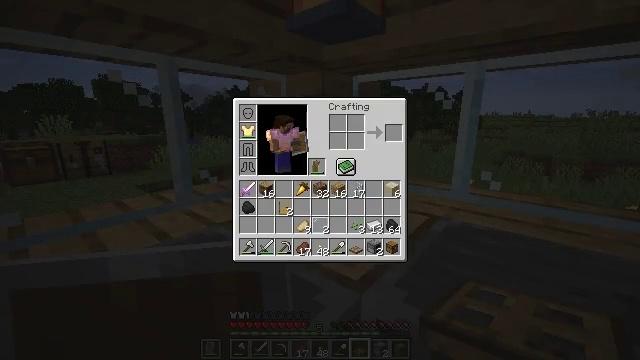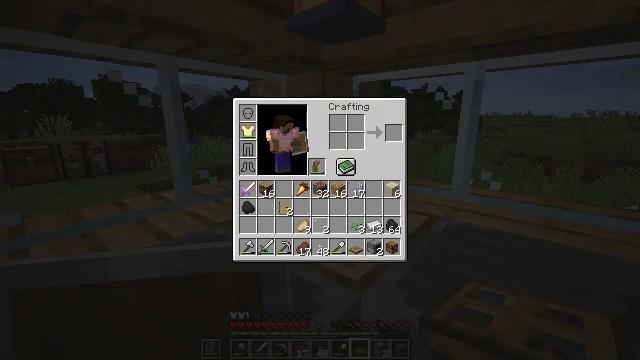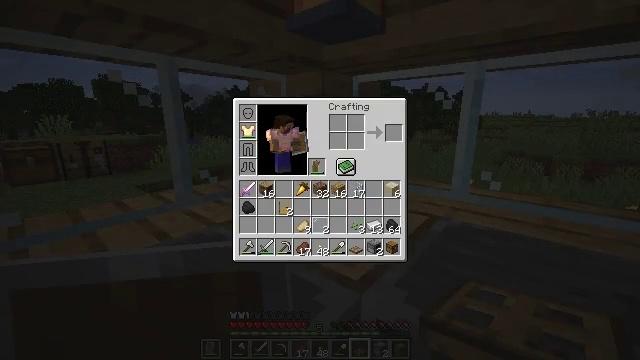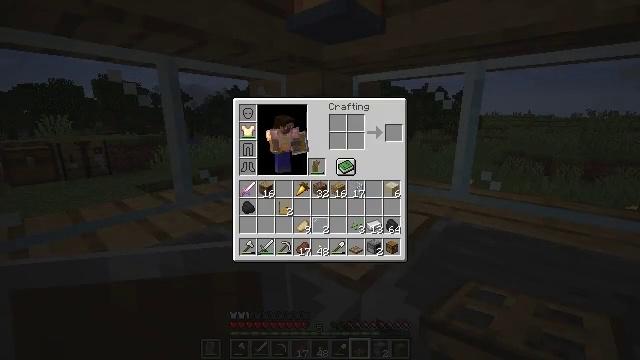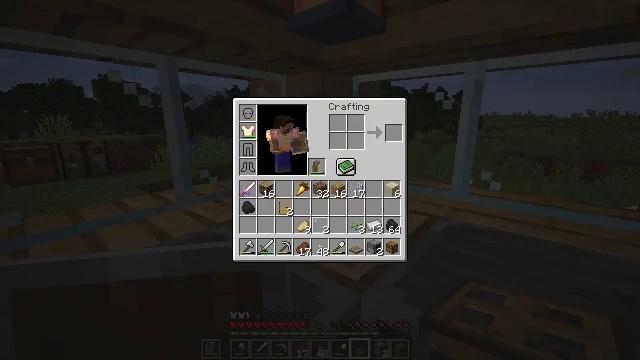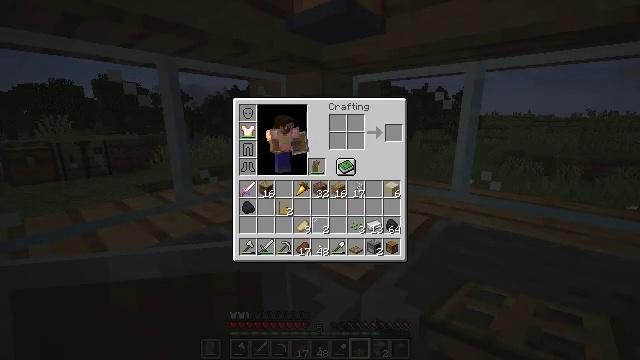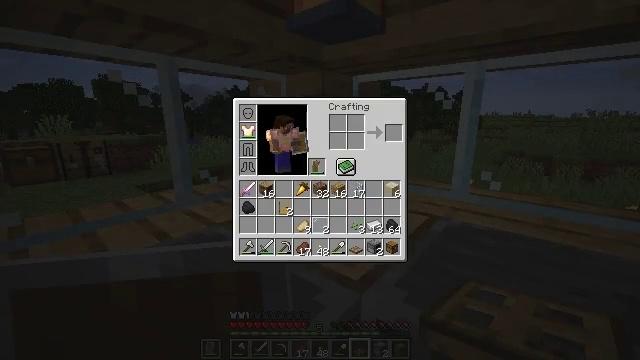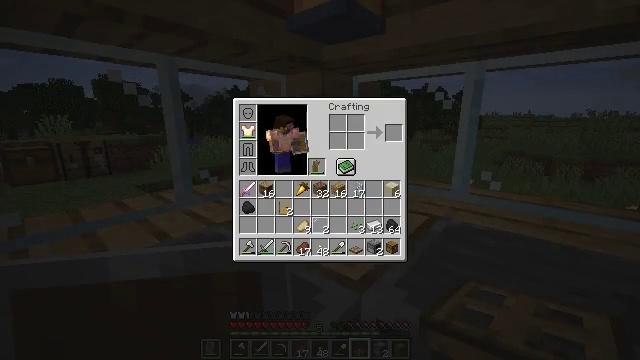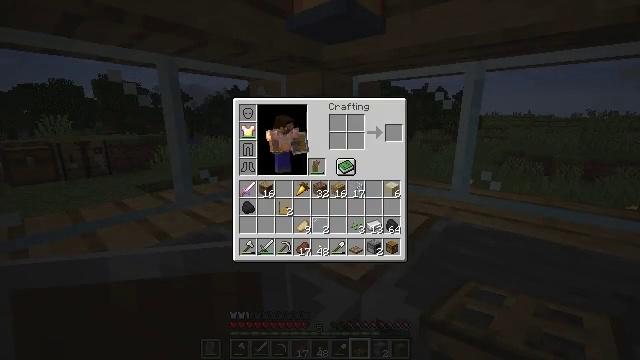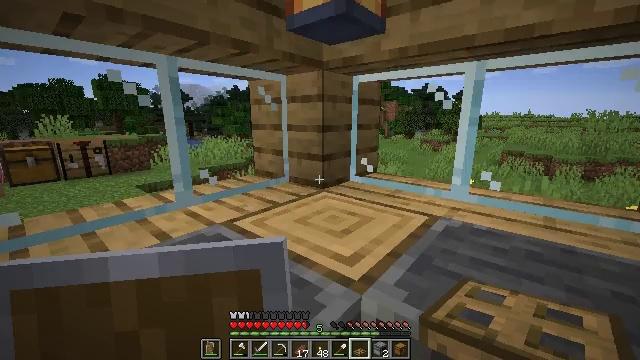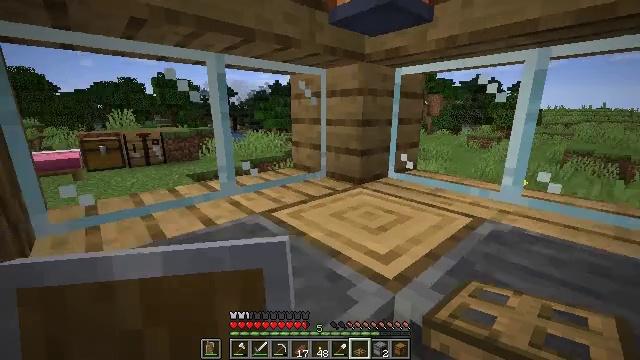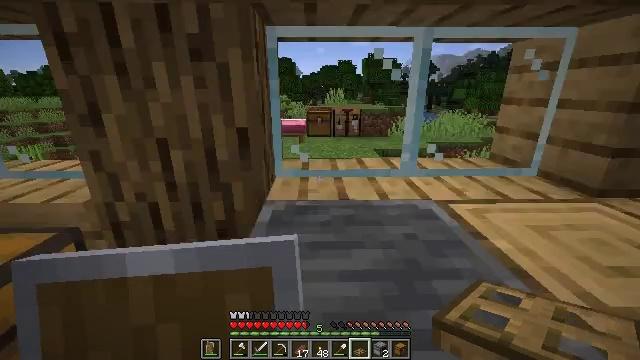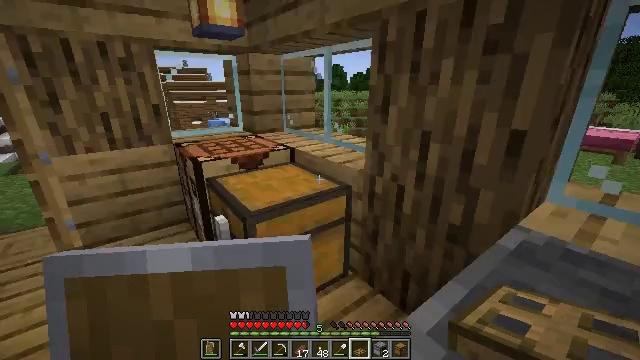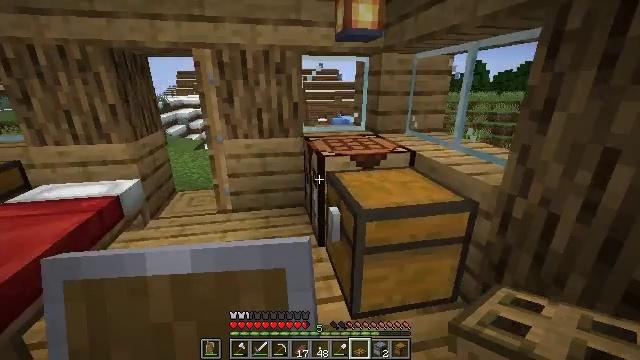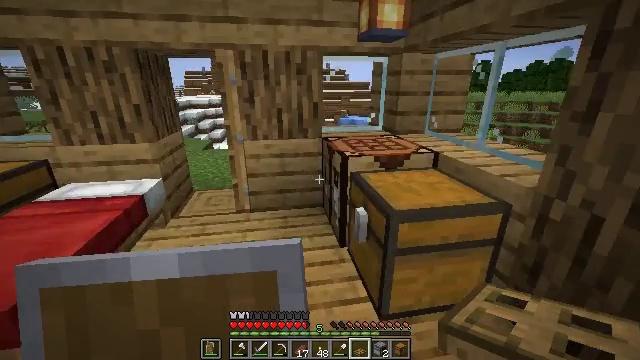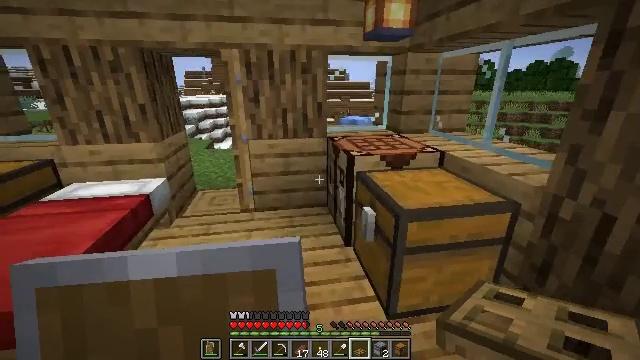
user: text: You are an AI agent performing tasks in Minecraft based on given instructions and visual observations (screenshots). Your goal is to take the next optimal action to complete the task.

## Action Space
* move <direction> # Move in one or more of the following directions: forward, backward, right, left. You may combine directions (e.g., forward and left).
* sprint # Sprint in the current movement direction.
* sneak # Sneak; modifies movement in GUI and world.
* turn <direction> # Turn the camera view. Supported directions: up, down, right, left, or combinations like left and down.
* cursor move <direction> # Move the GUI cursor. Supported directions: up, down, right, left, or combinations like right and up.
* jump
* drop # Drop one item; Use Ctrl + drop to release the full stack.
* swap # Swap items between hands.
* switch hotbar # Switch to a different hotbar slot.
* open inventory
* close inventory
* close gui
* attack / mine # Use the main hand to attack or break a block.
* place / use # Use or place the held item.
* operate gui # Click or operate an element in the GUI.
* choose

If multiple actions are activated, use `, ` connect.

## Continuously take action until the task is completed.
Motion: motion action
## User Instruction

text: Retrieve the lantern for relighting.
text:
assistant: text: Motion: no_op
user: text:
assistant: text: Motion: no_op
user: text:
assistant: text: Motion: no_op
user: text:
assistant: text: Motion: no_op
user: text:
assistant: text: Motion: no_op
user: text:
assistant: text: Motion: no_op
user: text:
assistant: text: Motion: no_op
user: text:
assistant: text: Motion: no_op
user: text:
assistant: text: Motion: close inventory
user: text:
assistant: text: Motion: turn left and down, close inventory
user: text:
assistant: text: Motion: turn left and down, close inventory
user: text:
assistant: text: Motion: turn left
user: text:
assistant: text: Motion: move left, turn left
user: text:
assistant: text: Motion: move left, turn left
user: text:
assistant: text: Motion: move left
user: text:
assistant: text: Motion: move forward and move left
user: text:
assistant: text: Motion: move forward and move left
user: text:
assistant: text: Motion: move forward
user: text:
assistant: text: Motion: move forward
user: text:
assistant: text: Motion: move forward, turn left
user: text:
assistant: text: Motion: move forward, turn left and up
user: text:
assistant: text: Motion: move forward, turn left
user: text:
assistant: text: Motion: turn left
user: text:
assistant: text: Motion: no_op
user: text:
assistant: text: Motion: move forward
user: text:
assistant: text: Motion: move forward
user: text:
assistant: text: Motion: move forward
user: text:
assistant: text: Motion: move forward
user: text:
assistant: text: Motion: move forward
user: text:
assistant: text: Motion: move forward